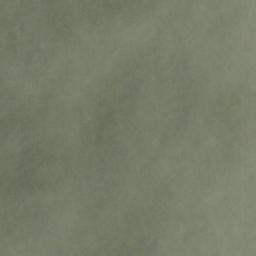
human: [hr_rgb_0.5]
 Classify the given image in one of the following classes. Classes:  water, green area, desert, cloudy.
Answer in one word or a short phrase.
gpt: cloudy